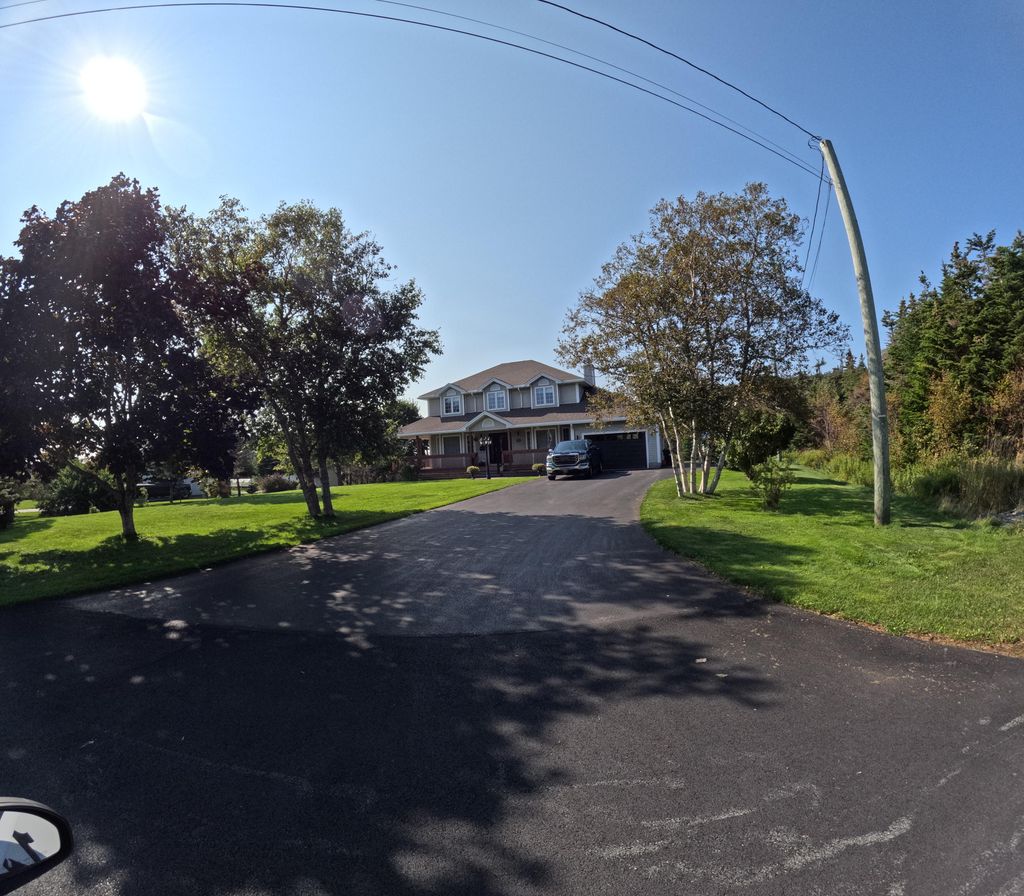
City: st_johns